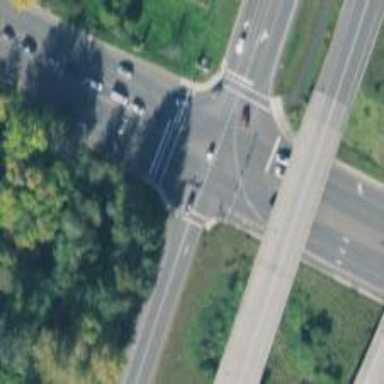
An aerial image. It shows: Crossing footway.